Question:
Referring to the picture, I'm not understanding what is the point having an option to sign the "Debug" or "release" if it is useless as I have try to research. The only thing we are suppose to sign is the "Any iOS SDK". I've also did a binary diff to check that signing Debug and Release creates no difference in the _CodeSignature/CodeResources file.
Anyone?
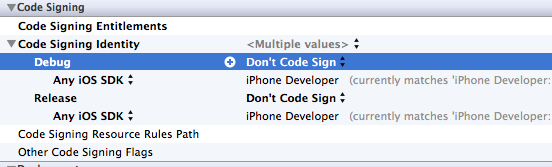
Answer: To run any app on the device, it needs to be signed by an authorized developer and contain a valid provisioning profile (signed by Apple) granting permission to run on a device.
In order to attach a debugger to your app (or use Instruments) the provisioning profile needs to contain entitlements that allow this.
The "Development" provisioning profiles and certificates which you generate in the portal allow you to do this debugging, whereas the release profiles (for the app store) disable it. This is why you have both "Release" and "Debug" configurations for a project, each with different provisioning profile / identity pairs selected.
The "Any iOS SDK" part is just a way to further change a build setting based on the compilation environment. For example, you may wish to change a compiler setting when running on the Simulator (to disable/enable certain test features).
Technically this "Any iOS SDK" part isn't required for the signing identity, and none of the other build settings have this extra field by default when you create an iOS project. You may even be able to delete it, but I'm not sure if Xcode will behave.